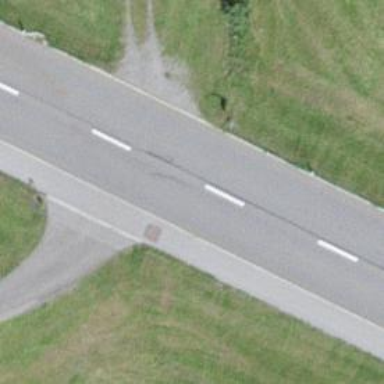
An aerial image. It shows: Asphalt road classified as primary highway.